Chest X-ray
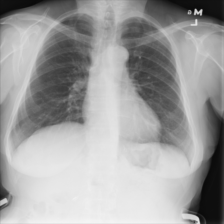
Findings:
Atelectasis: negative
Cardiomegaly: negative
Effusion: negative
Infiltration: negative
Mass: negative
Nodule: negative
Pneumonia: negative
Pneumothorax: negative
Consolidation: negative
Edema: negative
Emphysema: negative
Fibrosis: negative
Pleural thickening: negative
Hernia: negative